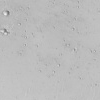
Atmospheric dust classification: not_dusty